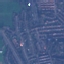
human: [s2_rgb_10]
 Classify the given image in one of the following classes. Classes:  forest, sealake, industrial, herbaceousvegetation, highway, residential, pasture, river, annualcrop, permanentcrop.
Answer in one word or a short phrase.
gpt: Residential